高一 · 立体几何学
如图所示的多面体是由一个以四边形 $A B C D$ 为底面的直四棱柱被平面 $A_{1} B C_{1} D_{1}$ 所截面成, 若 $A D=D C=2, A B=B C=2 \sqrt{3}, \angle D A B=\angle B C D=90^{\circ}$, 且 $A A_{1}=C C_{1}=\frac{3}{2}:$

(1) 求二面角 $D_{1}-A_{1} B-A$ 的大小;

（2）求此多面体的体积.
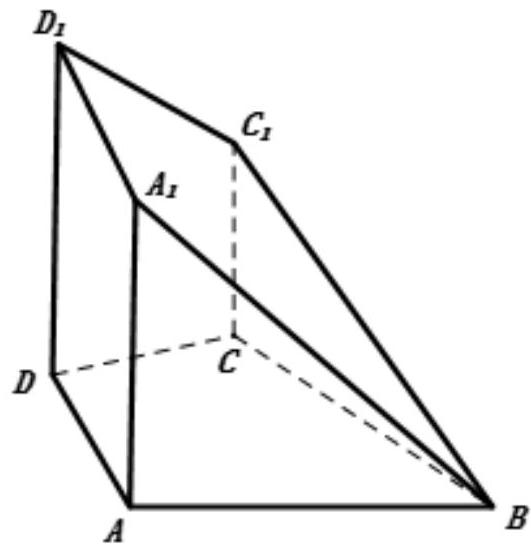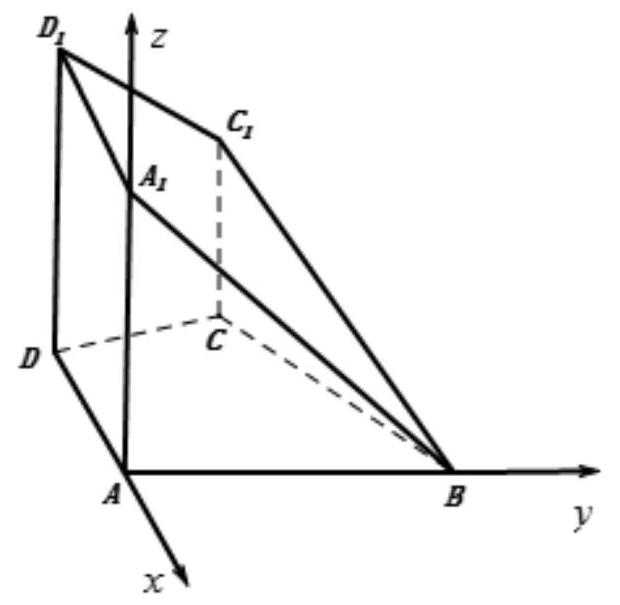
答案: ) $\arccos \frac{\sqrt{5}}{10}$; (2) $\frac{14 \sqrt{3}}{3}$.
解析: 【分析】

(1) 如图建立坐标系, 计算平面 $A_{1} B C_{1} D_{1}$ 的法向量为 $\vec{n}=(1, \sqrt{3}, 4)$, 平面 $A A_{1} B$ 的法向量为 $(1,0,0)$, 计算夹角得到答案.

(2) 平面 $B D_{1} D$ 将多面体分成两个体积相等的四棱雉 $B-D_{1} D C C_{1}$ 和 $B-D_{1} D A A_{1}$, 证明 $A B \perp$ 平面 $D_{1} D A A_{1}$, 计算 $S_{D_{1} D A A_{1}}=\frac{7}{2}$ 故 $V_{B-D_{1} D A A_{1}}=\frac{7 \sqrt{3}}{3}$, 得到答案.

【详解】

(1) 如图建立坐标系, 由题意知 $A_{1}\left(0,0, \frac{3}{2}\right) B(0,2 \sqrt{3}, 0)$
$C_{1}\left(-3, \sqrt{3}, \frac{3}{2}\right) \overrightarrow{B A}=\left(0,-2 \sqrt{3}, \frac{3}{2}\right), \overrightarrow{B C_{1}}=\left(-3, \sqrt{3}, \frac{3}{2}\right)$

设平面 $A_{1} B C_{1} D_{1}$ 的法向量为 $\vec{n}=(u, v, w)$, 则 $\left\{\begin{array}{c}-2 \sqrt{3} u+\frac{3}{2} v=0, \\ -3 u+\sqrt{3} v+\frac{3}{2} w=0,\end{array} \quad u=\frac{v}{\sqrt{3}}, w=\frac{4 v}{\sqrt{3}}\right.$,

所以平面 $A_{1} B C_{1} D_{1}$ 的一个法向量可以为 $\vec{n}=(1, \sqrt{3}, 4)$.

而平面 $A A_{1} B$ 的法向量为 $(1,0,0)$, 设两个法向量的夹角为 $\theta$, 则 $\cos \theta=\frac{1}{\sqrt{20}}=\frac{\sqrt{5}}{10}$所以二面角 $D_{1}-A_{1} B-A$ 的大小为 $\arccos \frac{\sqrt{5}}{10}$.

(2) 设点 $D_{1}(-2,0, h)$, 则 $\overrightarrow{A_{1} D_{1}}=\left(-2,0, h-\frac{3}{2}\right)$

而 $\overrightarrow{A_{1} D_{1}} \cdot \vec{n}=0$, 即 $\left(-2,0, h-\frac{3}{2}\right) \cdot(1, \sqrt{3}, 4)=0$, 解得 $h=2$.

平面 $B D_{1} D$ 将多面体分成两个体积相等的四棱雉 $B-D_{1} D C C_{1}$ 和 $B-D_{1} D A A_{1}$

由于 $A A_{1} \perp$ 平面 $A B C D$, 而 $\angle D A B=90^{\circ}$, 所以 $A B \perp$ 平面 $D_{1} D A A_{1}$

四边形 $D_{1} D A A_{1}$ 是直角梯形,

$S_{D_{1} \text { DAA }_{1}}=\frac{1}{2}\left(\frac{3}{2}+2\right) \cdot 2=\frac{7}{2}, V_{B-D_{1} \text { DAA }_{1}}=\frac{1}{3} \times \frac{7}{2} \times 2 \sqrt{3}=\frac{7 \sqrt{3}}{3}$. 所以多面体的体积为 $\frac{14 \sqrt{3}}{3}$.

【点睛】

本题考查了二面角和多面体的体积, 意在考查学生的空间想象能力和计算能力.